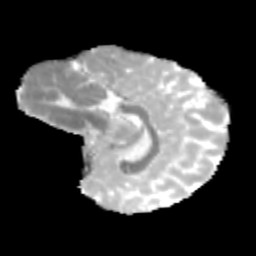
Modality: MD
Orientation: sagittal
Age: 9
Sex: female
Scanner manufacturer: siemens
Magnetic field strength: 3 T
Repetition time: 3.8 s
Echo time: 0.07 s